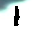
Label: 1